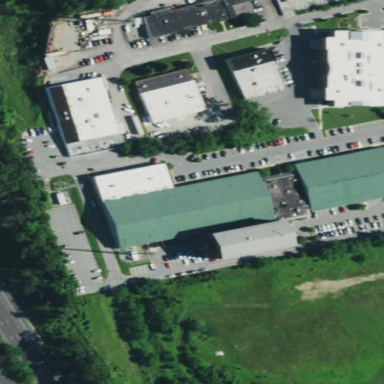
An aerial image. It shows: Commercial building that houses fitness center.